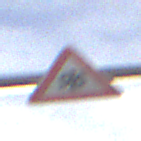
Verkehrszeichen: SchneeOderEisglaette
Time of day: MorningAfternoon
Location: Outdoor (Suburban)
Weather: PartlyCloudy
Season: NotSpecified
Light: Natural